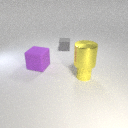
small yellow rubber cylinder to the right of large purple rubber cube